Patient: sex F, age 65
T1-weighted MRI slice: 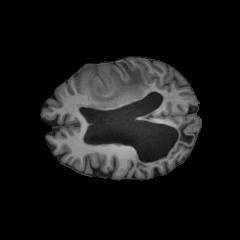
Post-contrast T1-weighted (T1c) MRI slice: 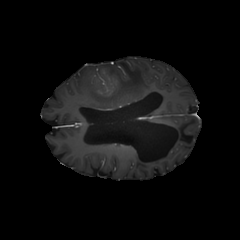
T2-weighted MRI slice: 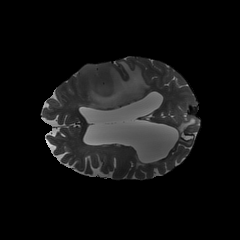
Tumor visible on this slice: yes
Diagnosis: Glioblastoma, IDH-wildtype
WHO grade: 4